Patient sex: M
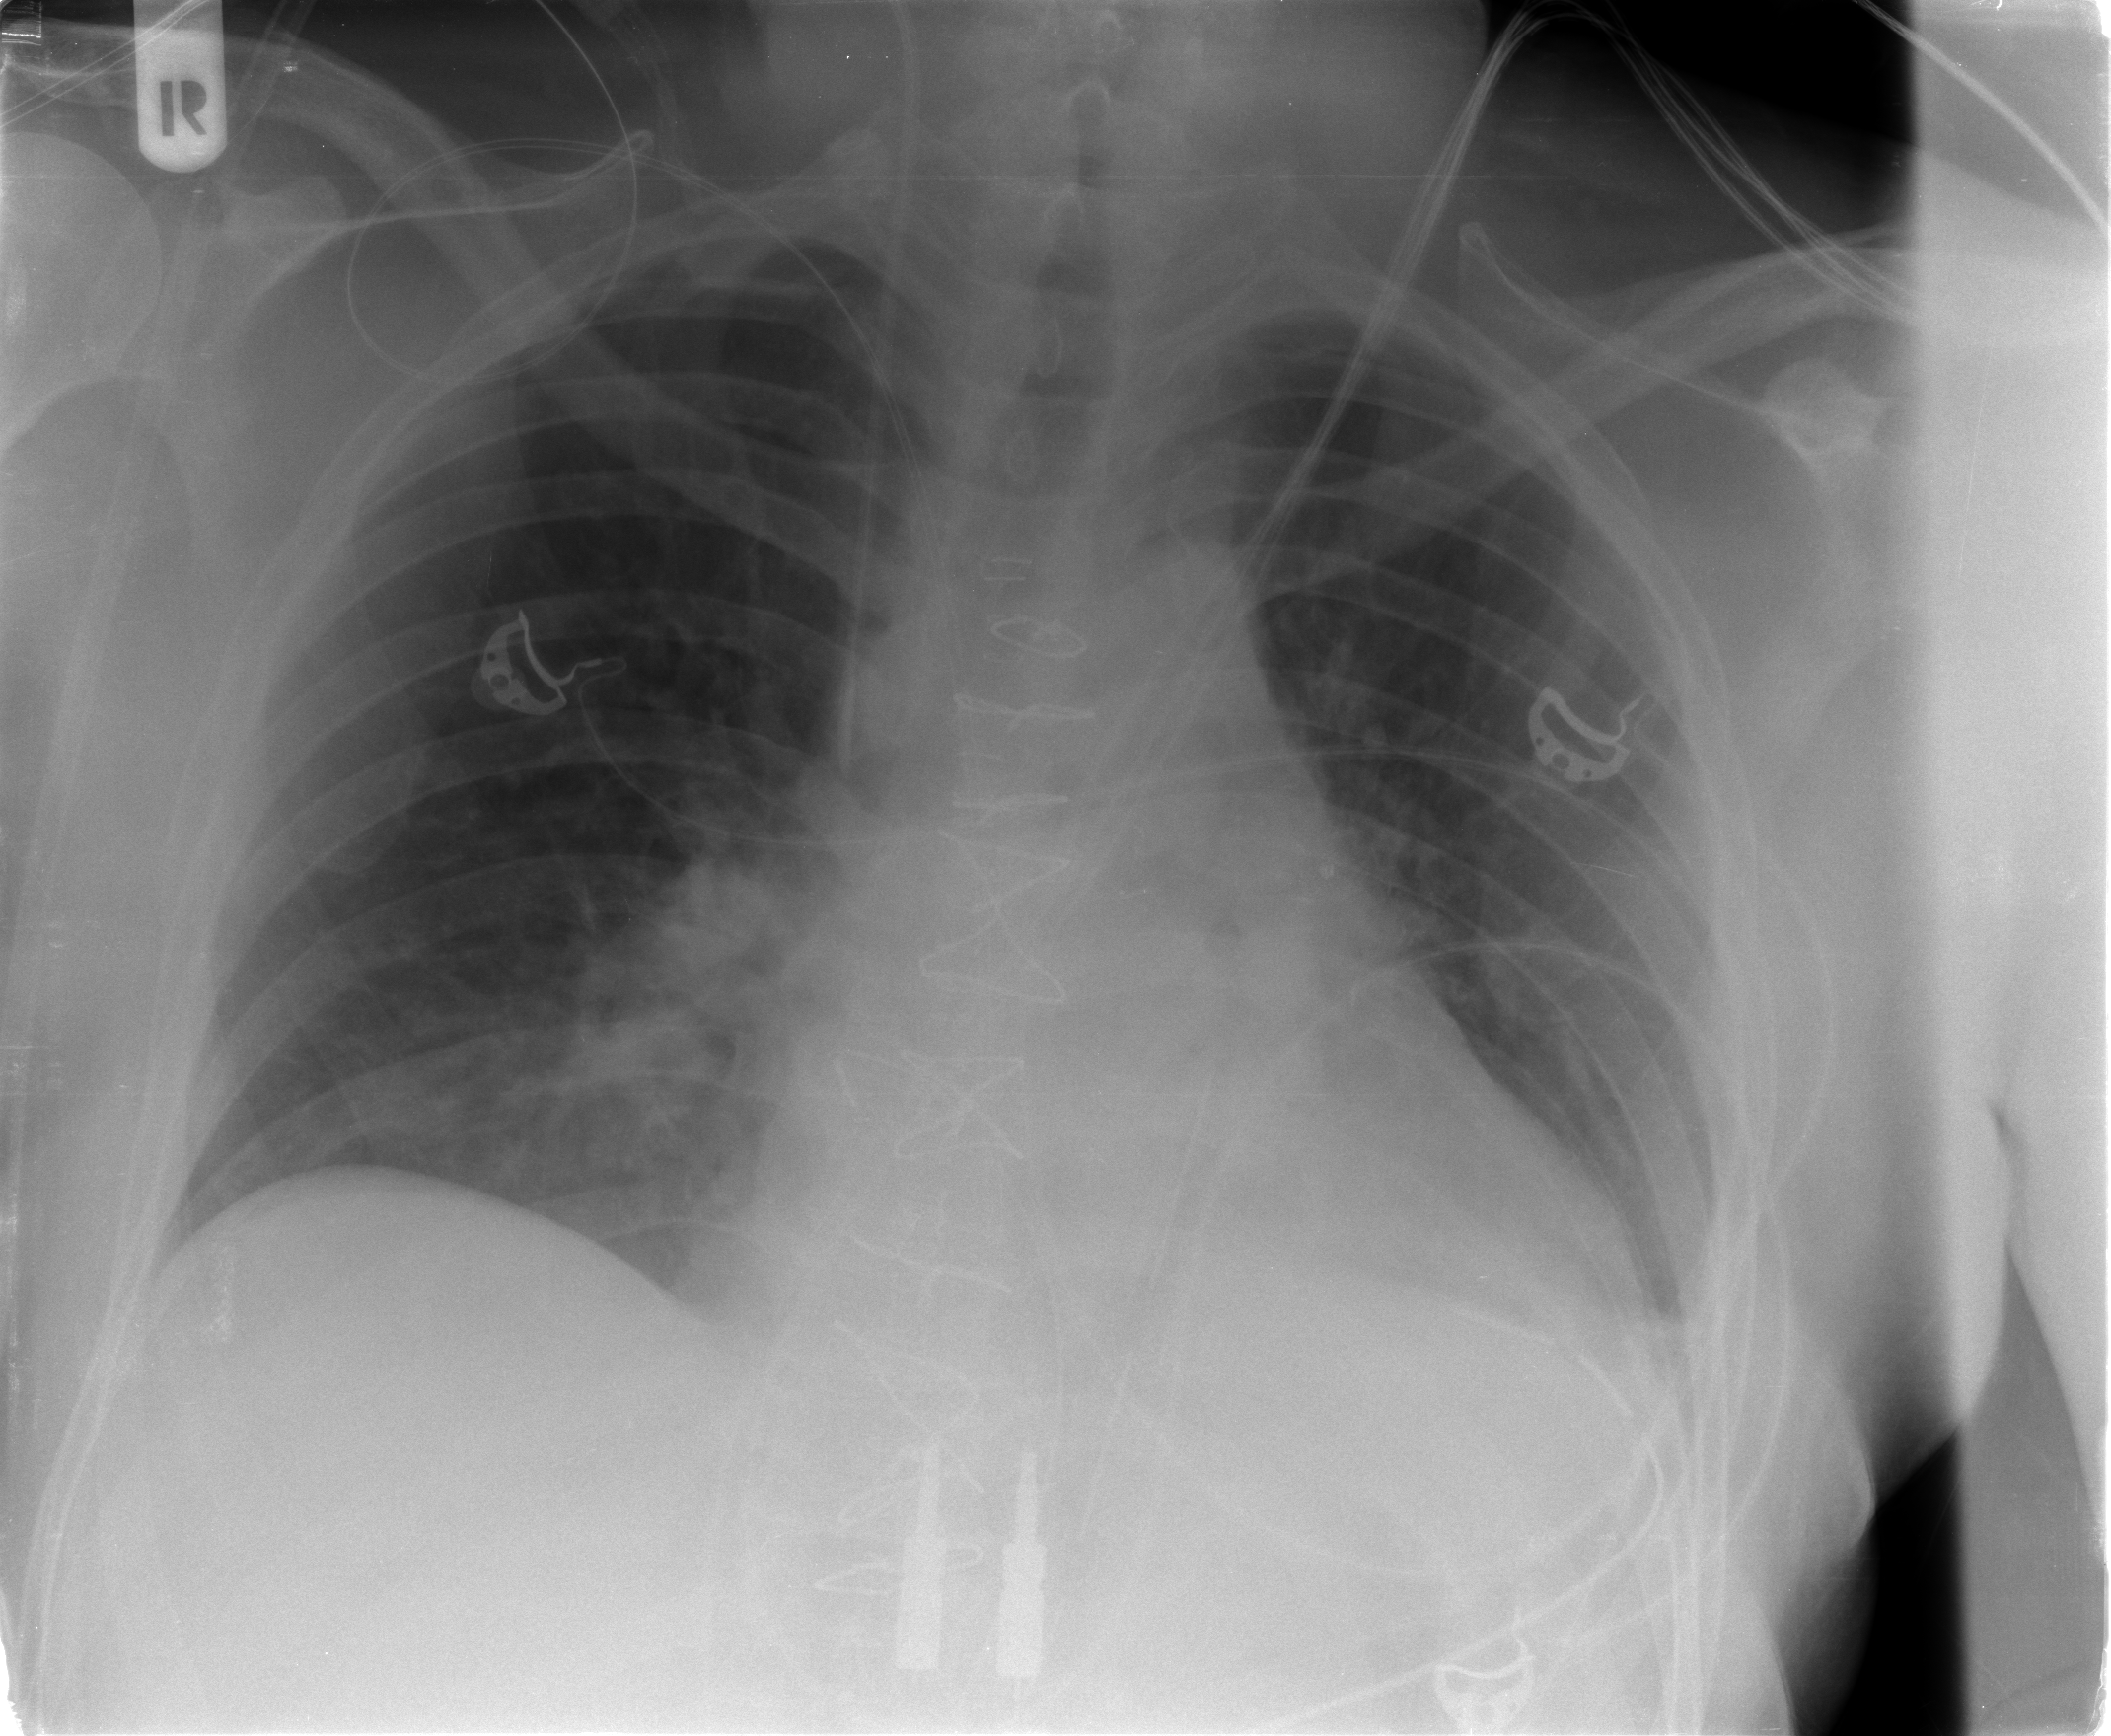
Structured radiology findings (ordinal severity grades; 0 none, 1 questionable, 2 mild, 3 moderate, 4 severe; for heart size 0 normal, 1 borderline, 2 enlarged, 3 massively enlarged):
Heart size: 2
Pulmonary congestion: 0
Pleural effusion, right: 0
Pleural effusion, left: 1
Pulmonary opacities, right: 0
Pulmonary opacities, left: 0
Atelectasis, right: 2
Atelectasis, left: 2